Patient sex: M
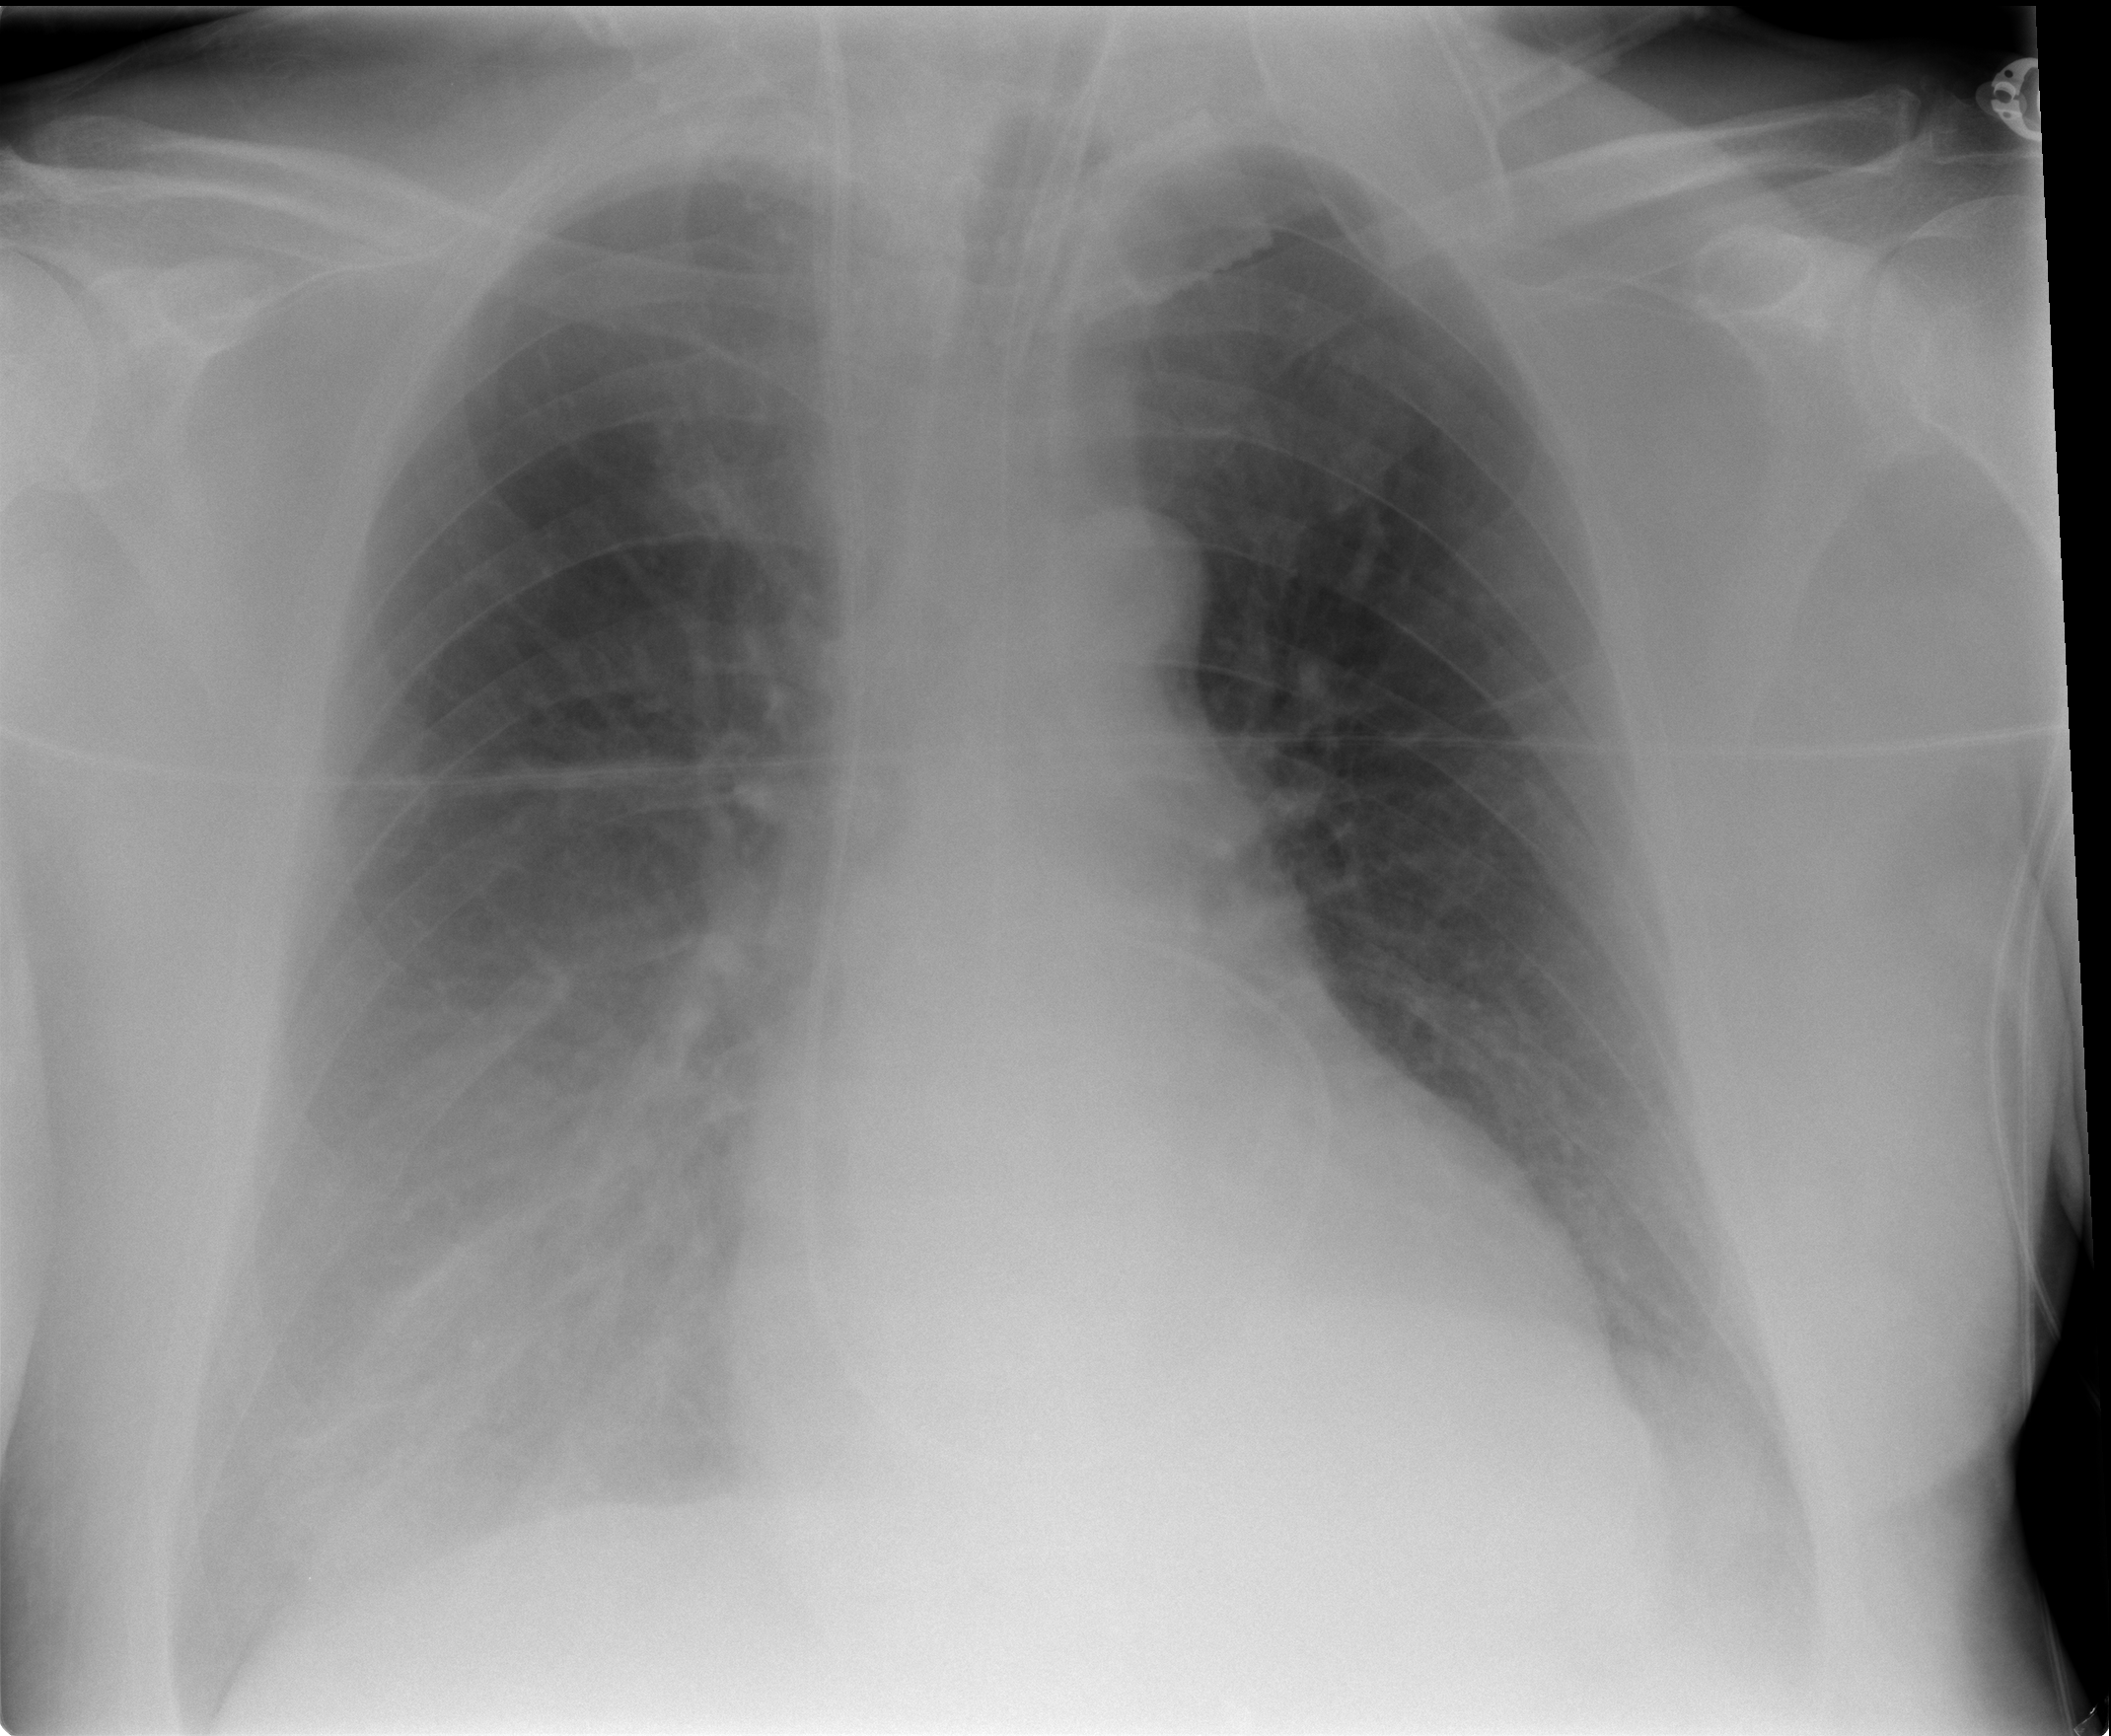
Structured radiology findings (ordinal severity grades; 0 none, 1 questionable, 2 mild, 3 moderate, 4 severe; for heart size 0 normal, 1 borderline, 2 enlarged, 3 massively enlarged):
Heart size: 0
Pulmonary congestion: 0
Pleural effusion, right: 2
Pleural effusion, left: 2
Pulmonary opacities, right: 2
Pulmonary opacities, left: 0
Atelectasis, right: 0
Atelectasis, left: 0